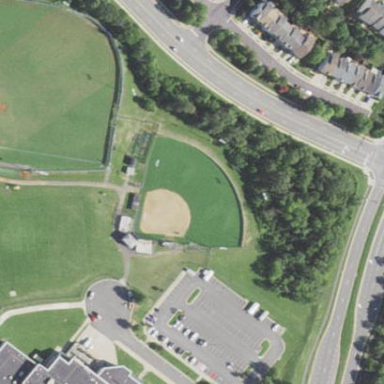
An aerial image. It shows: Softball pitch for leisure land activities.